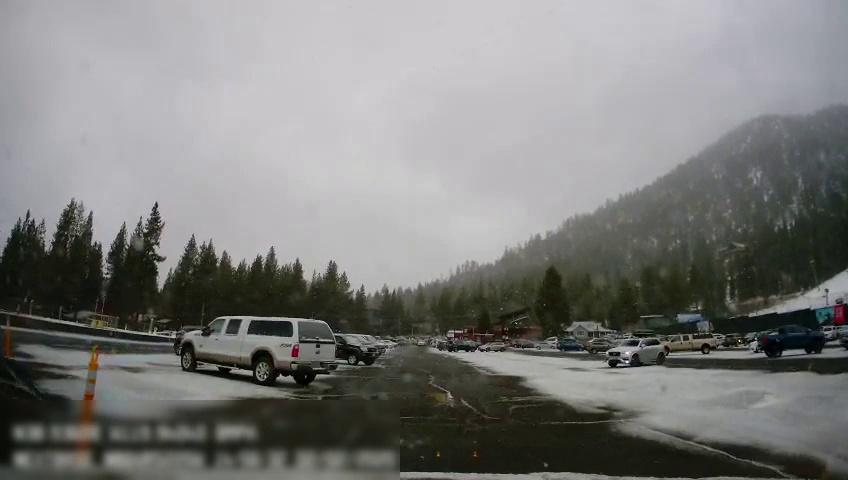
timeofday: Day
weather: Snowy
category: Vehicles | SUV
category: Vehicles | Truck
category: Vehicles | Car
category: Vehicles | Truck
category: Vehicles | Car
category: Vehicles | Car
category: Vehicles | Truck
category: Vehicles | Car
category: Vehicles | Van
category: Vehicles | Truck
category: Vehicles | Car
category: Vehicles | Car
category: Vehicles | SUV
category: Drivable Space